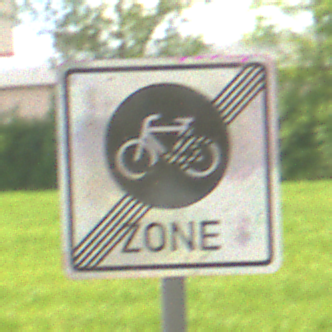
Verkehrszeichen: EndeFahrradzone
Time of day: Midday
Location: Outdoor (RoadRail)
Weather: PartlyCloudy
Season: NotSpecified
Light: Natural